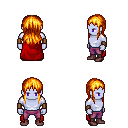
a pixel art fantasy rpg character, male body template, dark elf, purple skin, red cape, magenta pants, light blonde unkempt hairstyle, leather bracers, maroon shoes, four views (front, back, left, right), 2x2 character sprite sheet, small pixel art, hard edges, no anti-aliasing